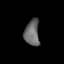
Tissue: lung
Cell type: Epithelial cells
Senescence score: 0.1878
Nuclear area (px): 379
Mean DAPI intensity: 104.815